Question: I'm using stripe apple pay for payment. I have integrated stripe apple pay and it is working fine with test stripe key. But when I use live stripe key it shows an error:
'''
Apple pay not completed "total" was not able to complete the payment.
'''
I'm following <URL> to integrate apple pay. Done with these steps:
1: <URL>
2: <URL>
3: <URL>
When click on apple pay button, this code will run:
'''
let paymentNetworks:[PKPaymentNetwork] = [.amex, .discover, .masterCard, .visa]
if PKPaymentAuthorizationViewController.canMakePayments(usingNetworks: paymentNetworks) {
let request = PKPaymentRequest()
request.merchantIdentifier = constants.merchantIdentifier
//request.supportedCountries = ["GB"]
request.countryCode = "GB"
request.currencyCode = "GBP"
request.supportedNetworks = paymentNetworks
//request.requiredShippingContactFields = [.name, .postalAddress]
// This is based on using Stripe
request.merchantCapabilities = .capability3DS
let total = PKPaymentSummaryItem(label: "Total", amount: NSDecimalNumber(decimal: Decimal(floatLiteral: Double(totalWithDeliveryCharges))), type: .final)
request.paymentSummaryItems = [total]
let authorizationViewController = PKPaymentAuthorizationViewController(paymentRequest: request)
if let viewController = authorizationViewController {
viewController.delegate = self
present(viewController, animated: true, completion: nil)
}
}
else {
self.showAlert("Alert", "Device does not support apple pay.")
}
'''
My output is :-

'''
Apple pay not completed "total" was not able to complete the payment.
'''
But actual output is
'''
Processing complete
'''
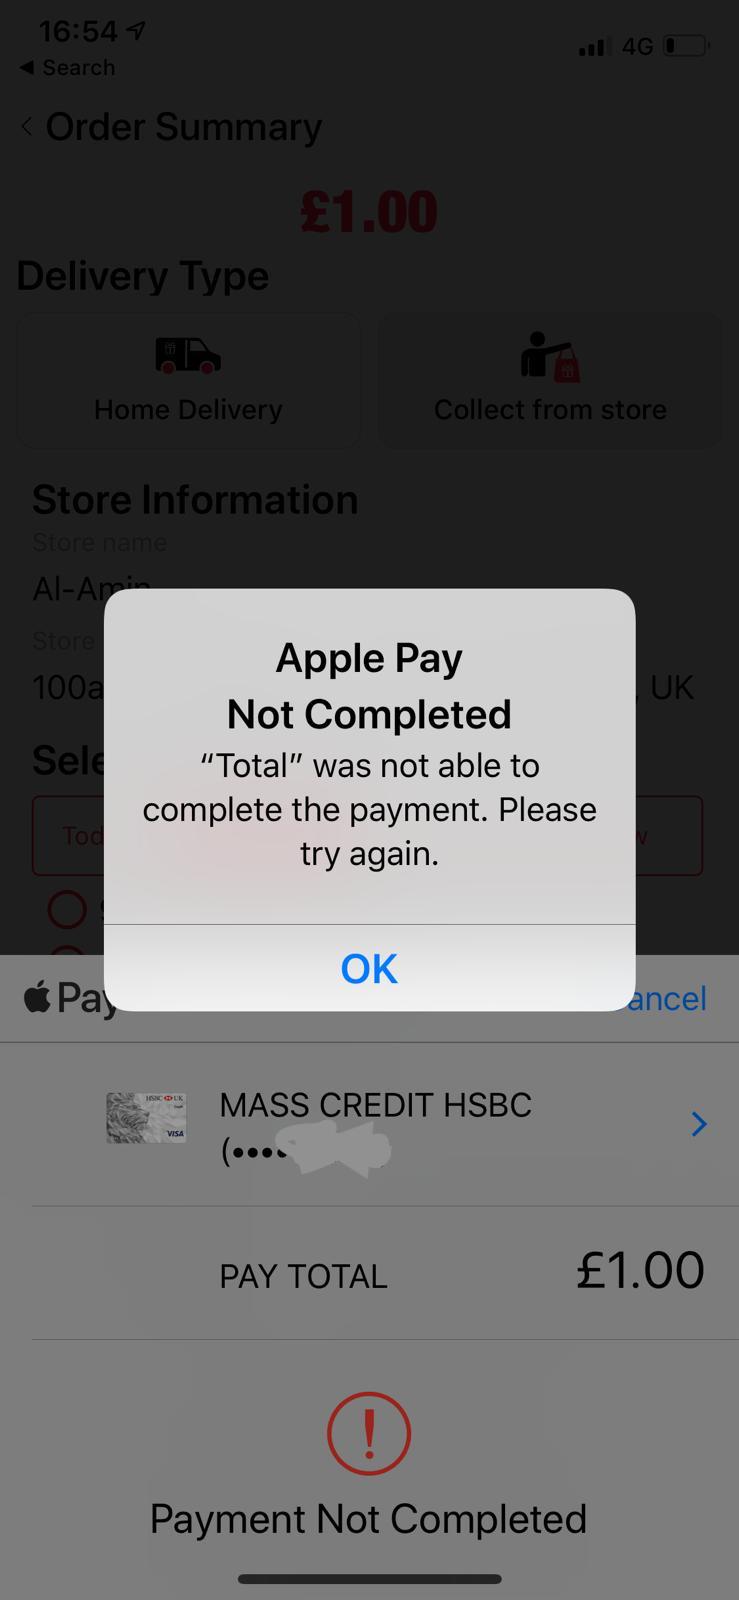
Answer: Done.
<URL>
Follow the image and just click on refresh merchant id button to get rid of this error.
Make sure you have added stripe apple pay certificate by following this <URL>.